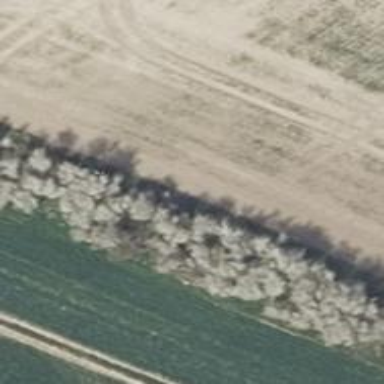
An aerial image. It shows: Row of deciduous broadleaved trees.